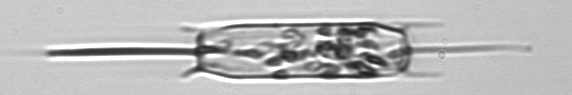
Label: Ditylum_brightwellii